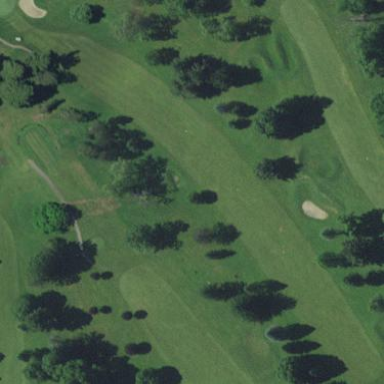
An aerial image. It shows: Golf fairway in the image.